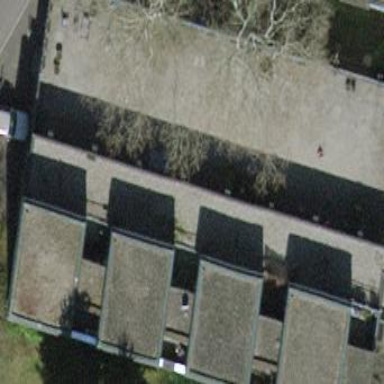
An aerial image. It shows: Building with flat roof.